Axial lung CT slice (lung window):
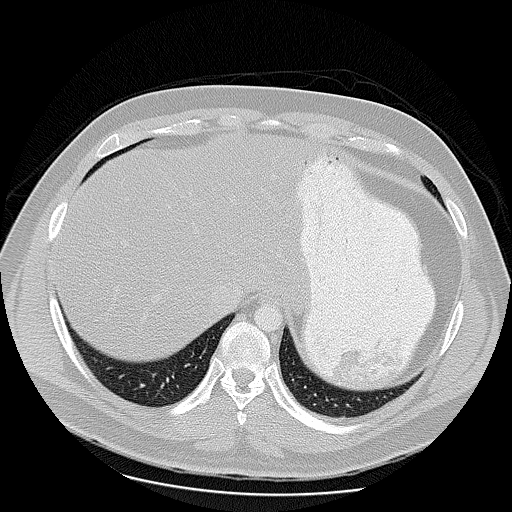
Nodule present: no